Chest X-ray:
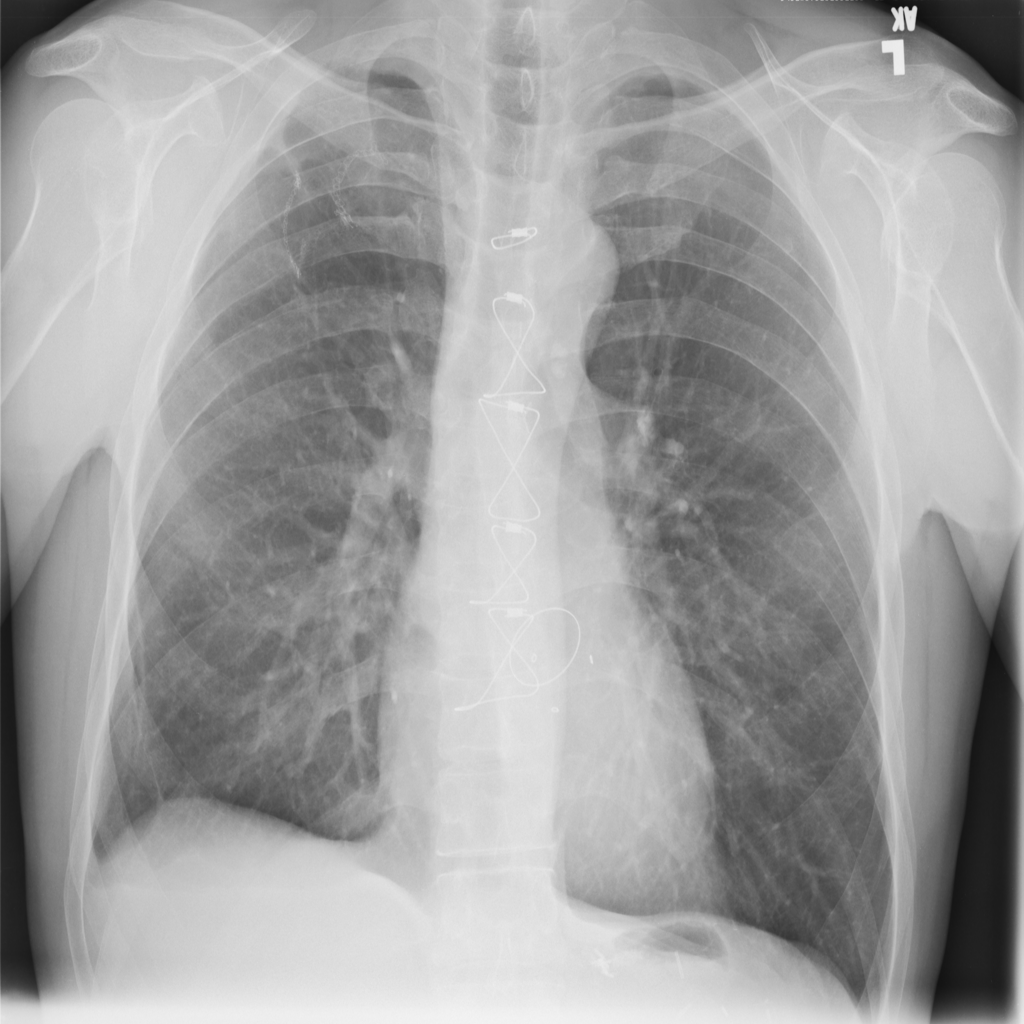
Findings: Pleural Thickening, Fibrosis
No abnormal finding: no